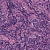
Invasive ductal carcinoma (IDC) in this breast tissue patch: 1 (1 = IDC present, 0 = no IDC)